Question:
I connected first view controller with the second one using StoryBoard Push Segue and Interface Builder.
The button is named GO on top/right.
I have three textfield that must be filled before going to second controller.
I display an alert when one of them is empty.
The problem is that my code after displaying correct alertView goes to SecondController instead of remaining on mainController.
'''
if ([segue.identifier isEqualToString:@"DataDisplay"])
{
if (![self verifySelection]) {
return;
} else {
RowViewController *rowViewController = segue.destinationViewController;
// rowViewController.delegate = self;
}
}
'''
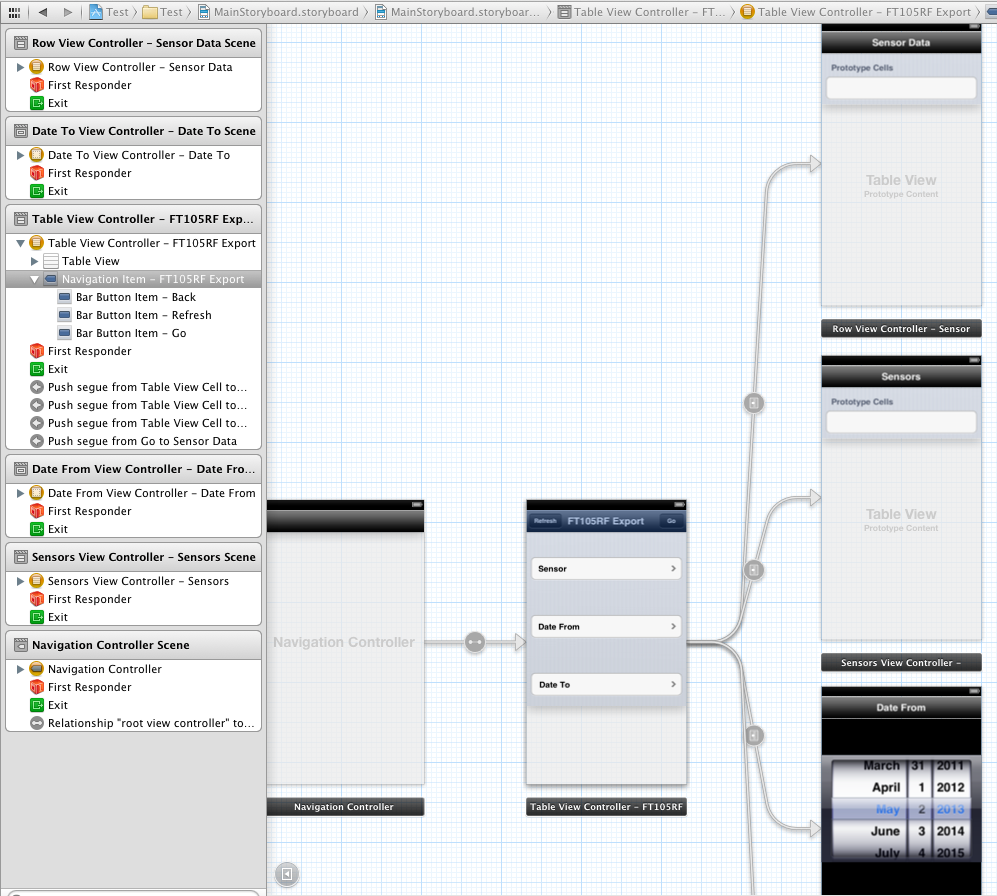
Answer: 1) You have a segue wired directly from your 'Go' button to your 'Sensor Data' view controller. You don't want this, because anytime someone touches 'Go', the segue is going to happen ... no stopping it. So, first step is to remove the 'segue' you have going from 'Go' to your second view controller.
2) Instead, wire the segue from the 'File's Owner' icon below the view controller to the second view controller. Give it a name like 'DataDisplay'.
3) In the 'IBAction' for your 'Go button'
'''
if ([self verifySelection) {
[self performSegueWithIdentifier:@"DataDisplay" sender:self]
}
'''